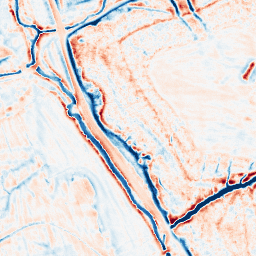
Category: edge_preserving
Decomposition family: bilateral
Decomposition parameters: d: 15
sigma_color: 75
sigma_space: 25
Upsampling method: sinc_hamming
Upsampling parameters: scale: 2
kernel_size: 16
Upsampling scale: 2